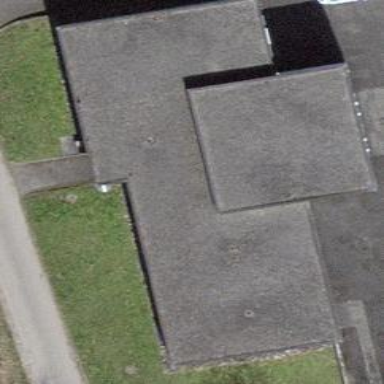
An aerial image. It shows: Industrial building.